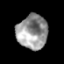
Tissue: prostate
Cell type: Myeloid cells
Senescence score: 0.275
Nuclear area (px): 1028
Mean DAPI intensity: 151.188